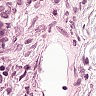
Metastatic tissue present: yes